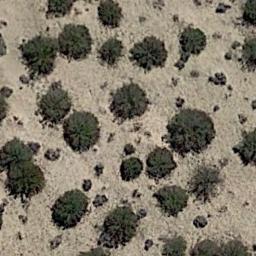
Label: chaparral